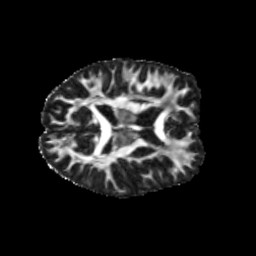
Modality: FA
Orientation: axial
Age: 24
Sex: female
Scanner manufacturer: siemens
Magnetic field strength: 3 T
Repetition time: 3.23 s
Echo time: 0.0892 s